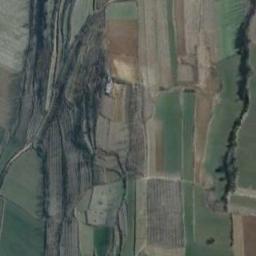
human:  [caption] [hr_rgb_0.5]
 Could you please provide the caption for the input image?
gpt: The terrace is not evenly distributed .

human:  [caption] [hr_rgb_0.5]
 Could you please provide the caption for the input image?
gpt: There is a terrace filled with water .

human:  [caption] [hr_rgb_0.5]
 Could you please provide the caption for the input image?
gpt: The bare and green terrace is next to some trees .

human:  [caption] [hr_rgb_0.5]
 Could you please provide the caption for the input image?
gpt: A large layer of brown and green mixed terraces .

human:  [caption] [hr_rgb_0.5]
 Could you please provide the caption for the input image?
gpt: There are some green trees beside the terraces .